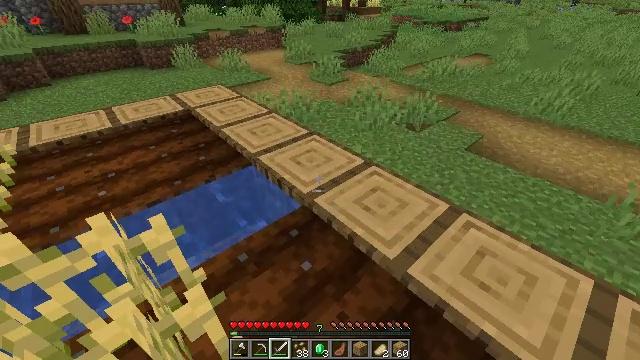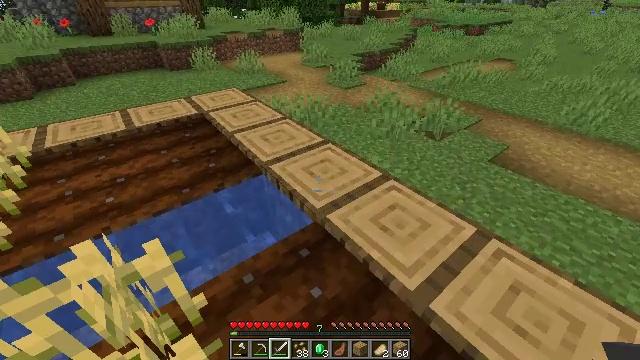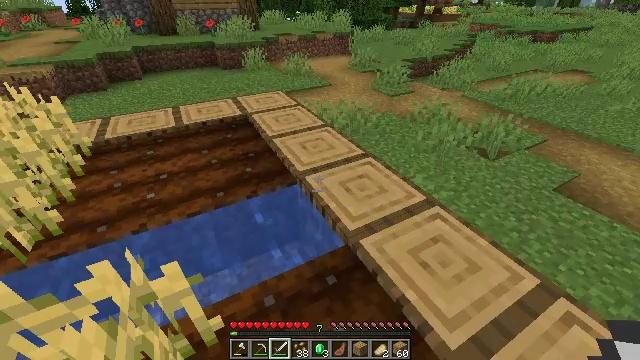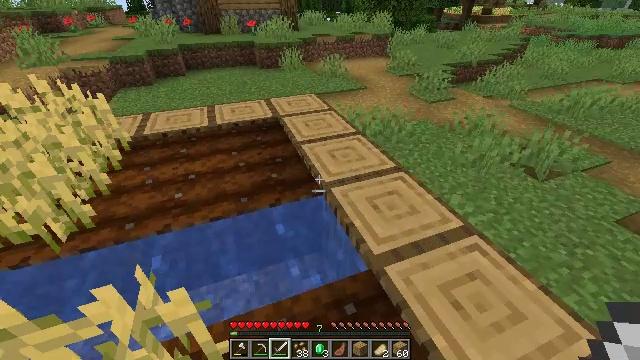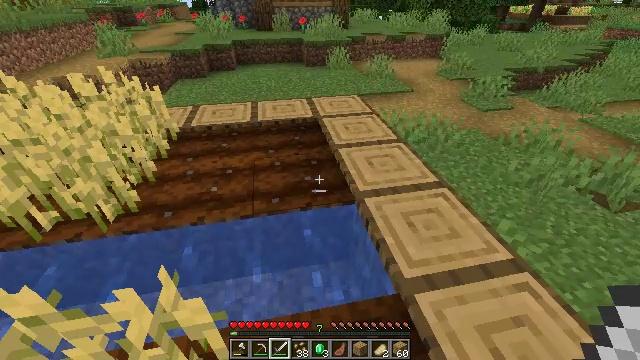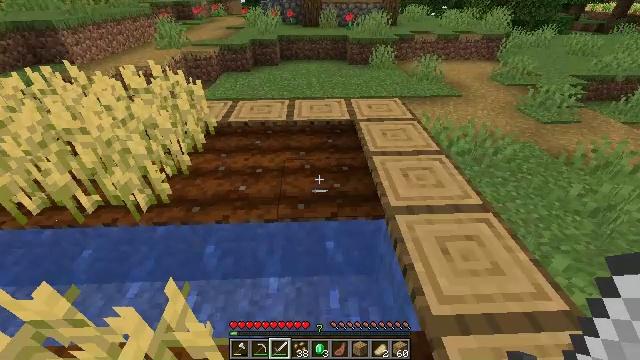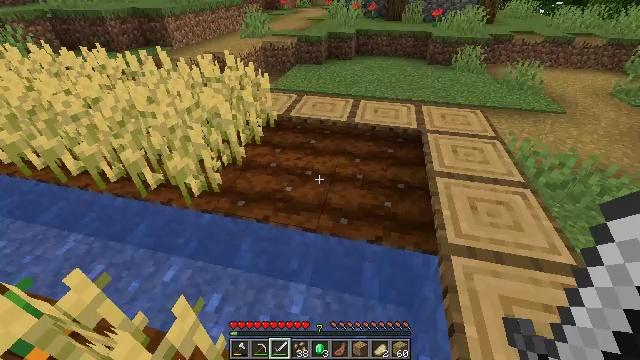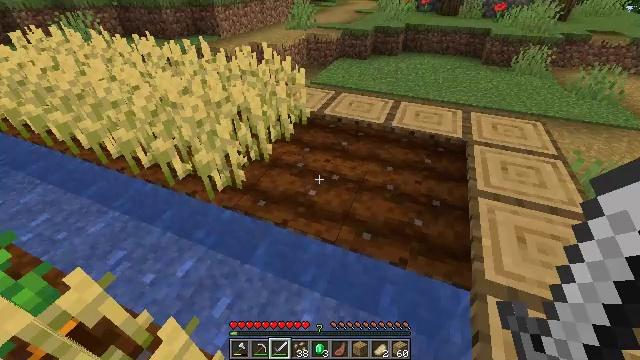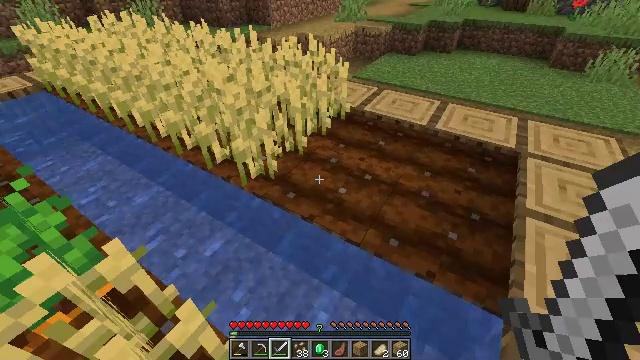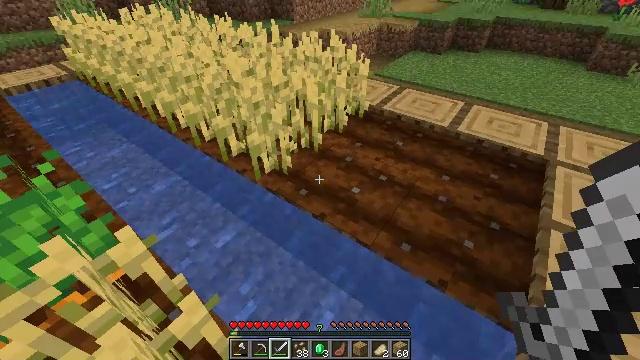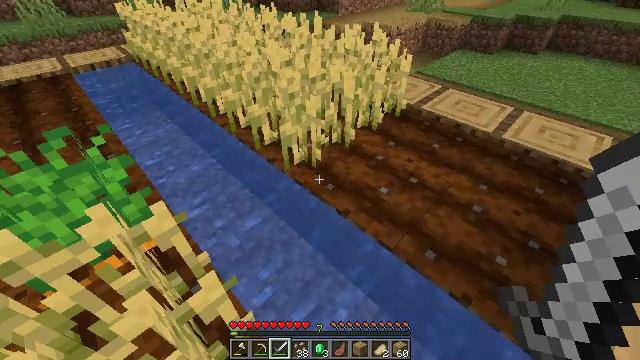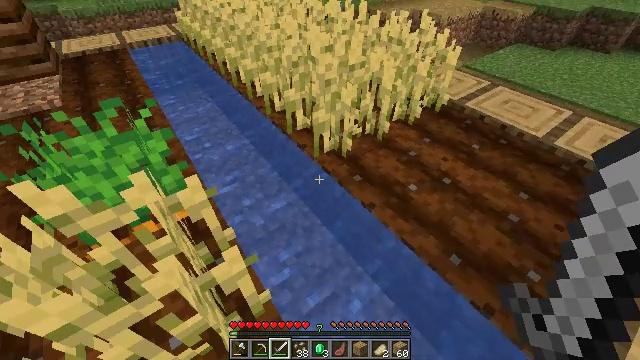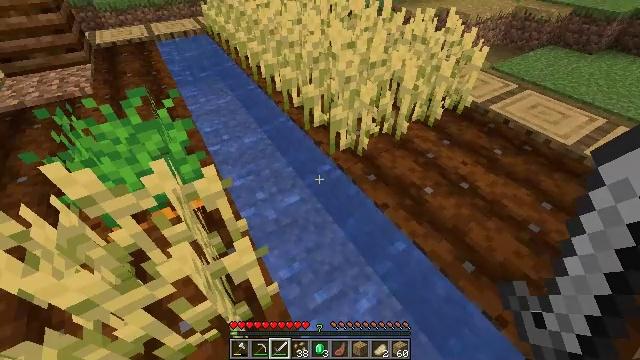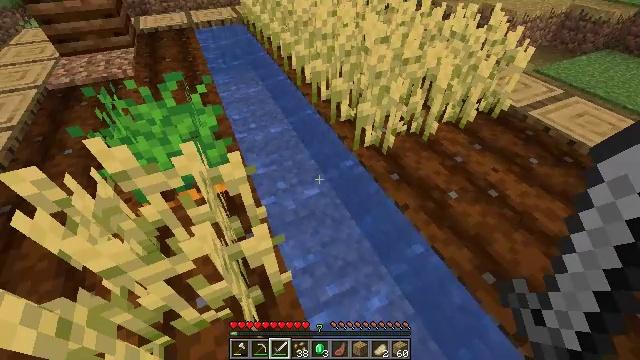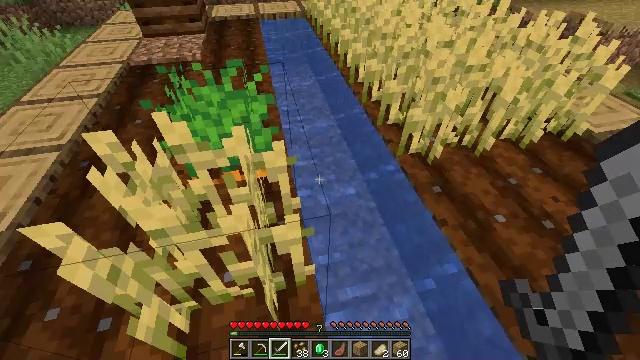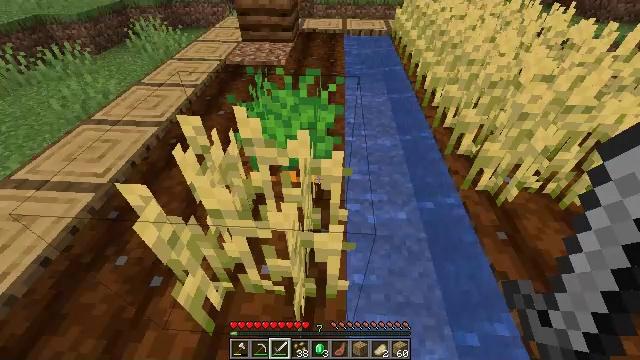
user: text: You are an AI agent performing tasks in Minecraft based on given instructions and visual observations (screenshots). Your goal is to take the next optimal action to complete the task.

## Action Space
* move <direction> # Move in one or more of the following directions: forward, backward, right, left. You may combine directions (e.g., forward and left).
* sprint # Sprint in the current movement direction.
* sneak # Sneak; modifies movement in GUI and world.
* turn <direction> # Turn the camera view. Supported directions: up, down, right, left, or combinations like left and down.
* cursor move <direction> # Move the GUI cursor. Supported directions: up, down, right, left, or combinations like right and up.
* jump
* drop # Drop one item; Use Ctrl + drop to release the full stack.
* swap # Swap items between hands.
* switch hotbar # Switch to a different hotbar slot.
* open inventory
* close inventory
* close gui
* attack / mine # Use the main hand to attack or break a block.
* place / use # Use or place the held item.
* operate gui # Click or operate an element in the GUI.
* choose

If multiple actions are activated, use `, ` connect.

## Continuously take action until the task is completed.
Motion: motion action
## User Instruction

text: Break the mature wheat plants.
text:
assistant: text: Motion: move forward, turn left
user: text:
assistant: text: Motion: move forward, turn left
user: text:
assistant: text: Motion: move forward, turn left
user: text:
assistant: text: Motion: move forward, turn left
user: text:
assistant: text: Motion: move forward, turn left
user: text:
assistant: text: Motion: move forward, turn left and down
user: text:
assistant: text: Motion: turn left and down
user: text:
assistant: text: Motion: turn left and down
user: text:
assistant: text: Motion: turn left
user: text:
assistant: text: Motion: turn left and down
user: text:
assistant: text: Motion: turn left and down
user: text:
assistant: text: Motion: turn left
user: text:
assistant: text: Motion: turn left and down
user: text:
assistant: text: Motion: turn left
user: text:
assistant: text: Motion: turn left and up
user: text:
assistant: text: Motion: turn left and up
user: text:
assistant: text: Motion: turn left and up
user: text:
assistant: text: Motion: no_op
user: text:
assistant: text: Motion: no_op
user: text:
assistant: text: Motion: no_op
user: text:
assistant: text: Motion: no_op
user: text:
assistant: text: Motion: turn down
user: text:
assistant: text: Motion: no_op
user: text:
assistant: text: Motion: turn left
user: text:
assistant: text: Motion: no_op
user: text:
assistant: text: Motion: attack / mine
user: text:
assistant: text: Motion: attack / mine
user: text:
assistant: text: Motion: no_op
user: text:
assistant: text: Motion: move forward
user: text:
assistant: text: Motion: move forward